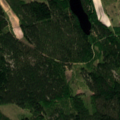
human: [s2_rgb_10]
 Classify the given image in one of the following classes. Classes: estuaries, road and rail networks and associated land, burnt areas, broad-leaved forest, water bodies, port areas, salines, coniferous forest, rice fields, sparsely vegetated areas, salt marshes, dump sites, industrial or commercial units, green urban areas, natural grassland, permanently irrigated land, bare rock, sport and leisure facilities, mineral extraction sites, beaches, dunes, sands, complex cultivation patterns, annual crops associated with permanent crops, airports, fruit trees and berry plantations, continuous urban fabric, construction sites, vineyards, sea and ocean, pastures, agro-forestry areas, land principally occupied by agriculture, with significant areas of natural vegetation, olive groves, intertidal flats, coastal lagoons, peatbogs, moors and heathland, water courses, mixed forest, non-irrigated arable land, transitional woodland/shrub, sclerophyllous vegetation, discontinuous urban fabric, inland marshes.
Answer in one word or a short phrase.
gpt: coniferous forest, transitional woodland/shrub, water bodies